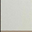
Piece: xx